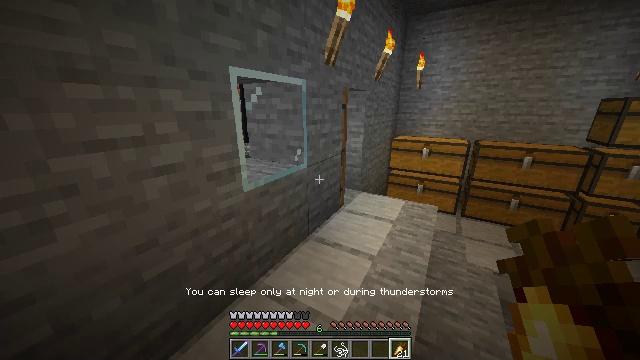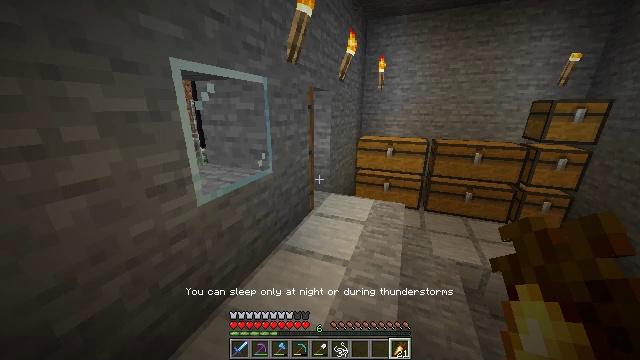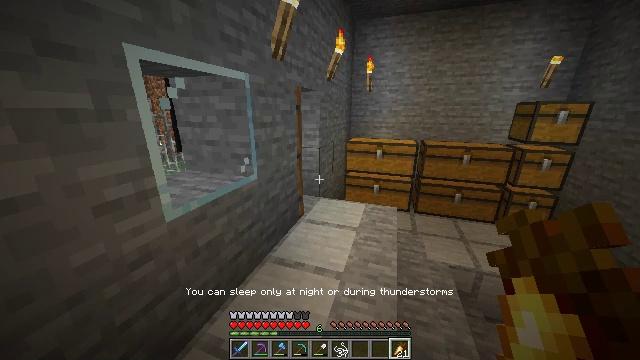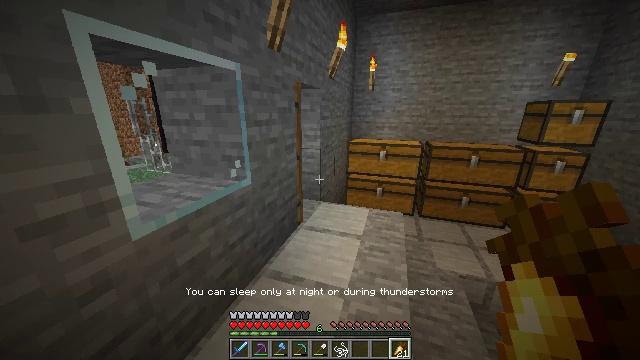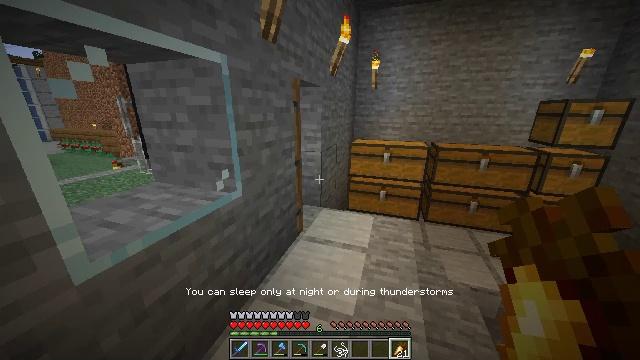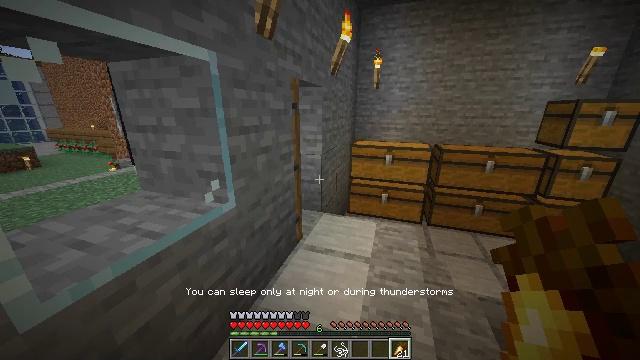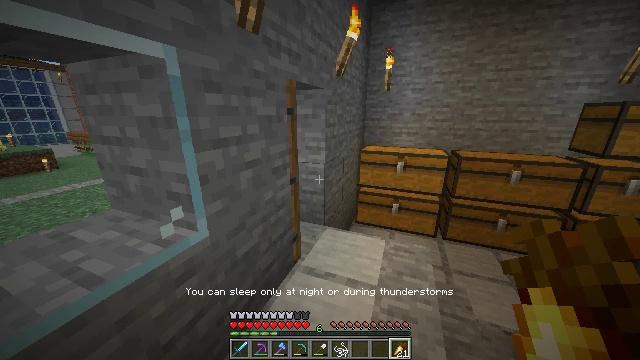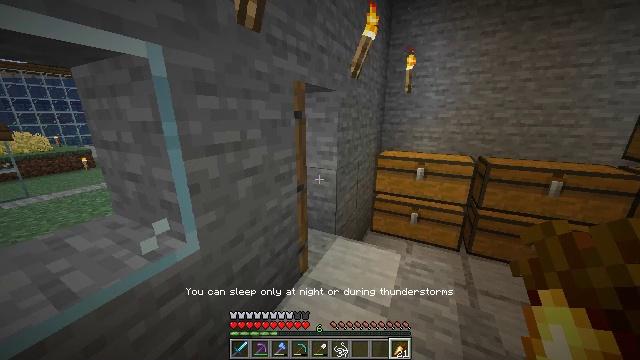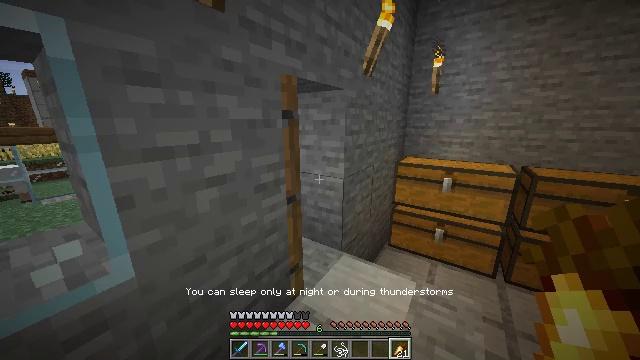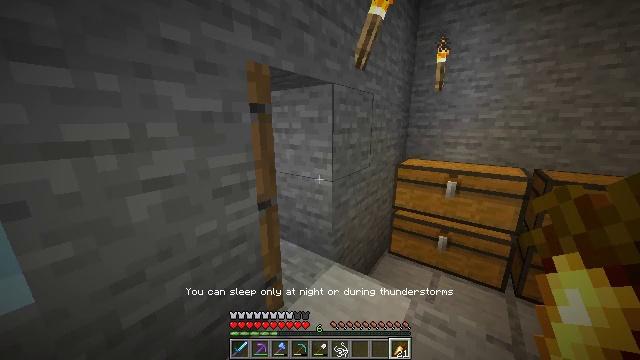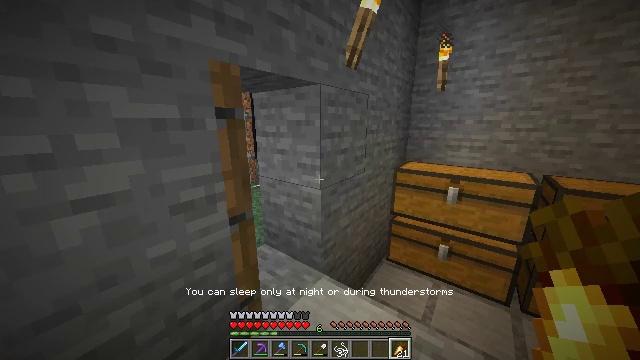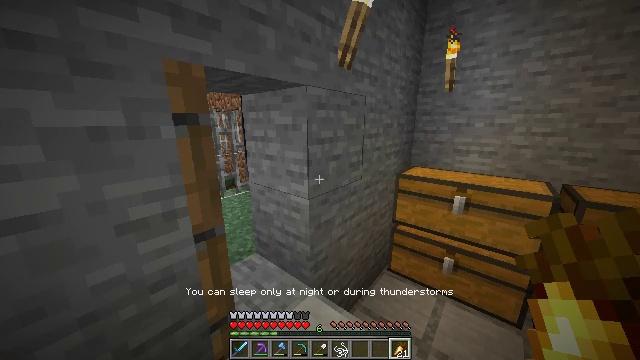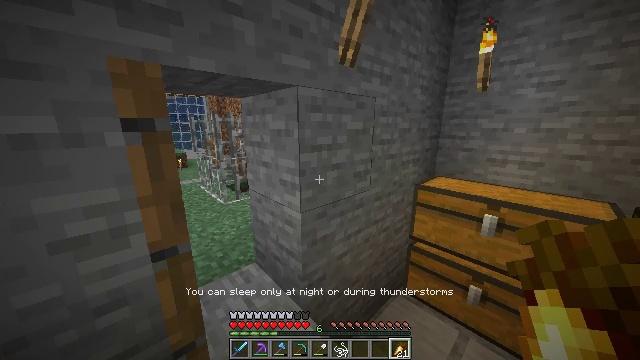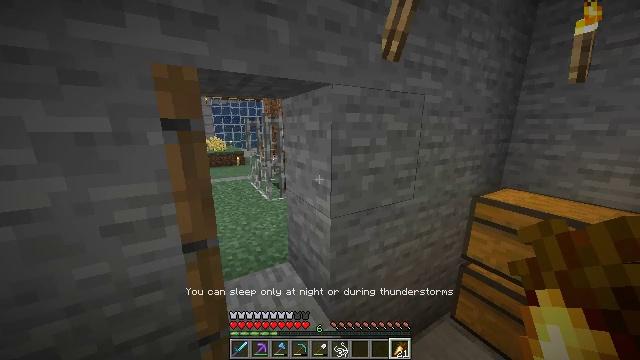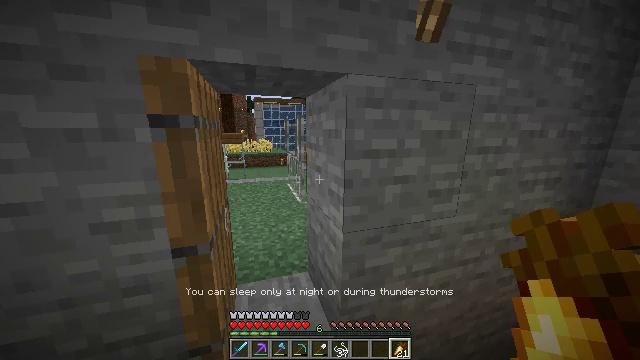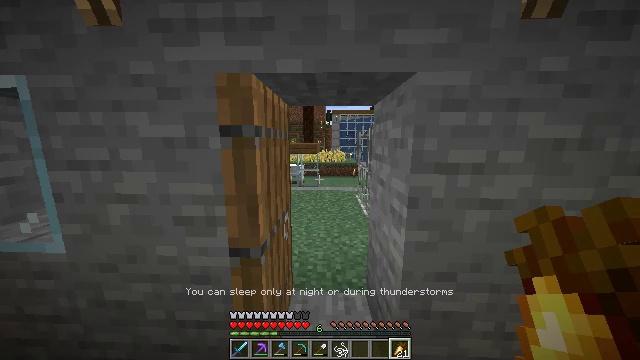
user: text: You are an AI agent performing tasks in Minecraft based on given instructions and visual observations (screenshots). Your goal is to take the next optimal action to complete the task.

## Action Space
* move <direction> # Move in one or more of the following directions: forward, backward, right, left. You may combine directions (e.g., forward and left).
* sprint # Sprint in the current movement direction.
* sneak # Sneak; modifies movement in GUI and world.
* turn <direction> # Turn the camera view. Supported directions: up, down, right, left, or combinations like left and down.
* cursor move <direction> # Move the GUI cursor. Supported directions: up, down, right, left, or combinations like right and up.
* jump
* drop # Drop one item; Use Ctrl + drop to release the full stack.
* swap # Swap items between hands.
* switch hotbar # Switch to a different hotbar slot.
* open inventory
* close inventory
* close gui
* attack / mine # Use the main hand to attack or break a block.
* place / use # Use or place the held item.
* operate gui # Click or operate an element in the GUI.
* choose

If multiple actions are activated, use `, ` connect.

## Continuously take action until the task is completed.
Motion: motion action
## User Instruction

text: Open the furnace and craft a smooth stone.
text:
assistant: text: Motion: move forward, turn right
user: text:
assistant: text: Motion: move forward, turn right
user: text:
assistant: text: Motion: move forward
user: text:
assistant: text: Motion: move forward
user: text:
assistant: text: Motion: move forward and move right
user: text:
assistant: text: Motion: move forward and move right, turn left
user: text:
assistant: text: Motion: move forward and move right, turn left
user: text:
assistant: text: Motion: move forward and move right, turn left and up
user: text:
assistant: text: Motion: move forward and move right, turn left
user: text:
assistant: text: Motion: move forward and move right, turn left
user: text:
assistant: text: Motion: move forward and move right, turn left
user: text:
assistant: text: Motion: move forward and move right, turn left
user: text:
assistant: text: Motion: move forward and move right, turn left
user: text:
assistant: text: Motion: move forward, turn left
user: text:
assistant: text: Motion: turn left and up
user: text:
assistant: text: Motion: turn left and up
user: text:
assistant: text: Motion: turn left
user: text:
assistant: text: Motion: no_op
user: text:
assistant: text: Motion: no_op
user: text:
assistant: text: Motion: no_op
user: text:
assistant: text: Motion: turn right and up
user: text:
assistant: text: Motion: turn right
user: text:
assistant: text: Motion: turn right
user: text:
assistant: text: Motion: no_op
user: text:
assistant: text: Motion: move forward
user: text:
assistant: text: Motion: move forward
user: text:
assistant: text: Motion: move forward
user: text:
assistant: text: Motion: move forward
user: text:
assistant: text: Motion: move forward
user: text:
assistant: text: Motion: move forward